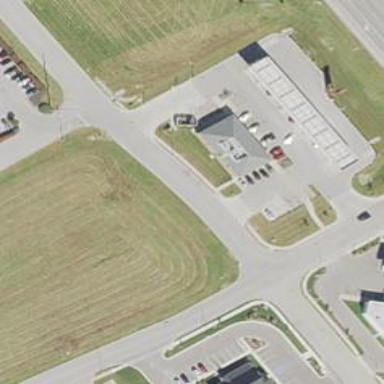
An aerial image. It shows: Convenience shop.